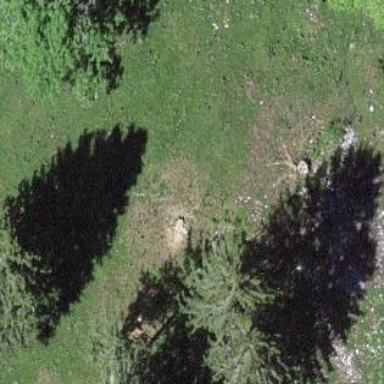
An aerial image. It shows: Forest with needle-leaved trees.